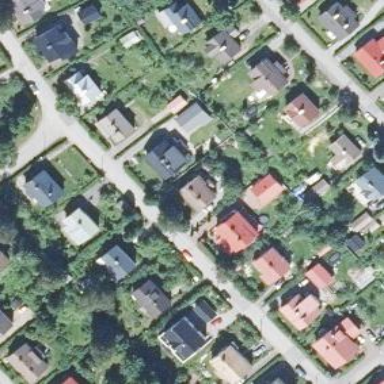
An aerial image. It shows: Residential area.